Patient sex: F
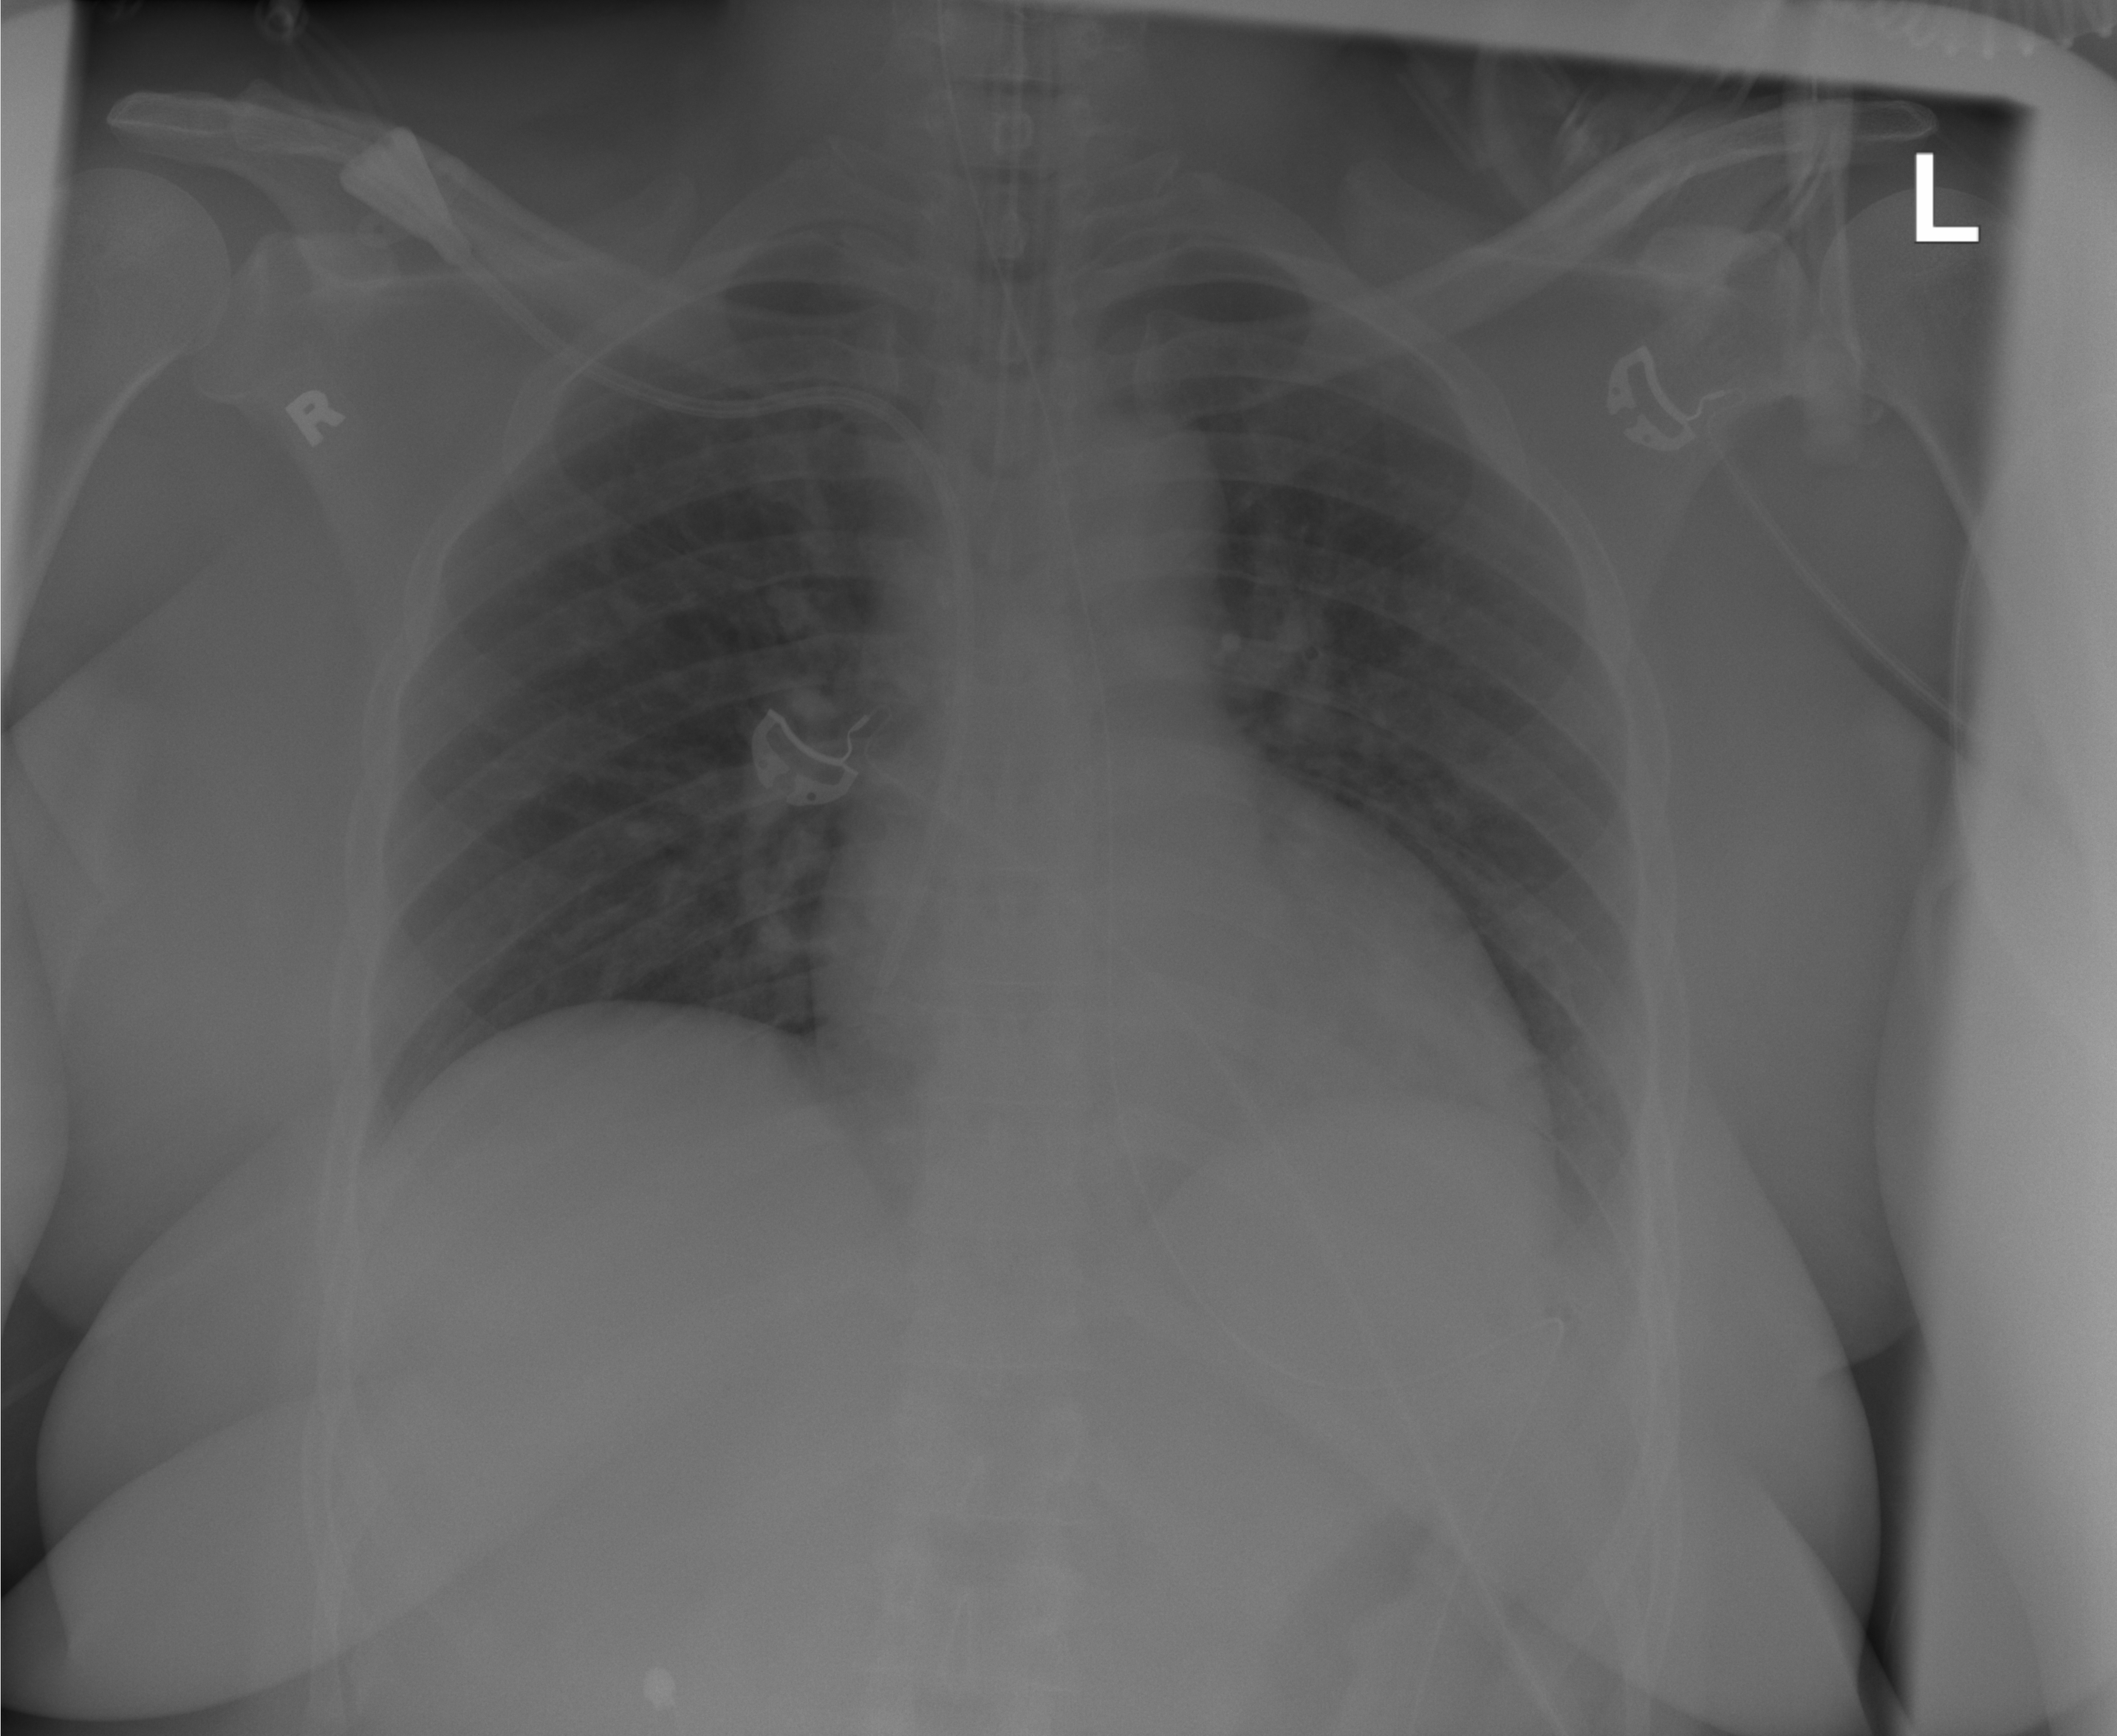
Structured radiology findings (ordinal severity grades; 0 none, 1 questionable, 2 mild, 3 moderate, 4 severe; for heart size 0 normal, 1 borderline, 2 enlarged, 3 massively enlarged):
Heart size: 1
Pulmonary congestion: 0
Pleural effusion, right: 0
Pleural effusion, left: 2
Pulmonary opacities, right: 0
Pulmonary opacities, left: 0
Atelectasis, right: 0
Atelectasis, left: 0